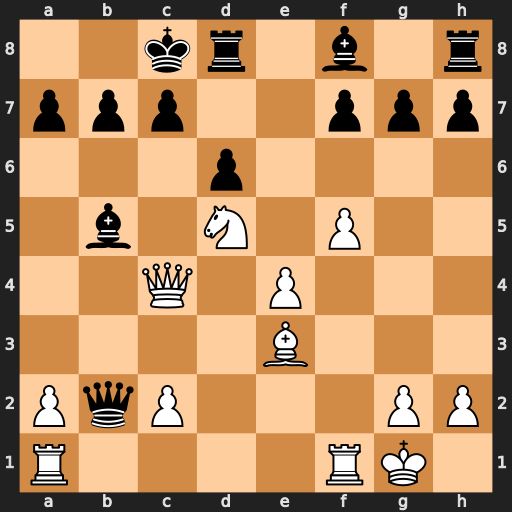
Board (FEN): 2kr1b1r/ppp2ppp/3p4/1b1N1P2/2Q1P3/4B3/PqP3PP/R4RK1
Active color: w
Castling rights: -
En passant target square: -
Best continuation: Qxc7#